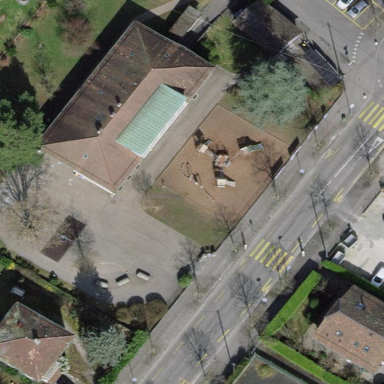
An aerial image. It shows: School.